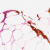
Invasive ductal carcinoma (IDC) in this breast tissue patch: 0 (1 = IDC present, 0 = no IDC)